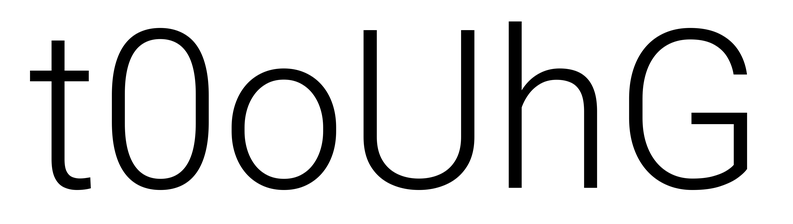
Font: Roboto_Light